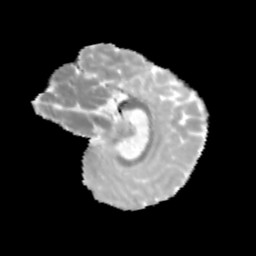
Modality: MD
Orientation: sagittal
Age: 9
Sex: male
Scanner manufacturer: siemens
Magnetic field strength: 3 T
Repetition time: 3.8 s
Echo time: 0.07 s